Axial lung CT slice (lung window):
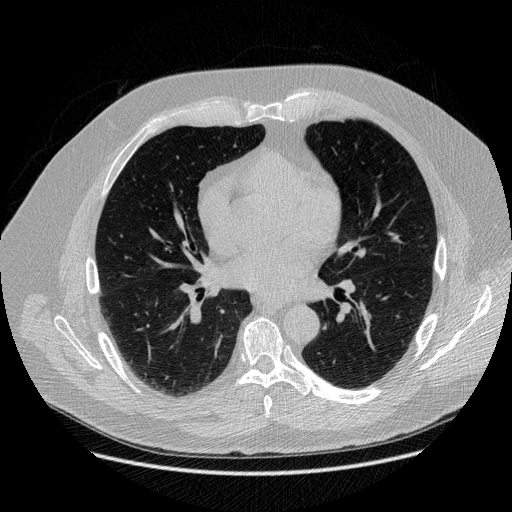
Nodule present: no